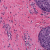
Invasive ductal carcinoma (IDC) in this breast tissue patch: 0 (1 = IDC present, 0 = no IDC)